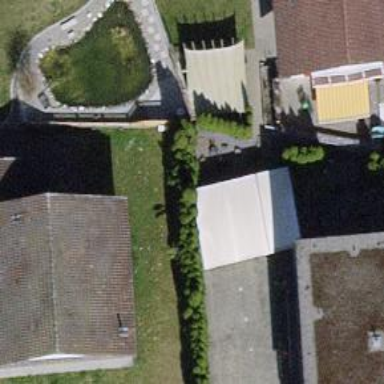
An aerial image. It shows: Building with tile roof.